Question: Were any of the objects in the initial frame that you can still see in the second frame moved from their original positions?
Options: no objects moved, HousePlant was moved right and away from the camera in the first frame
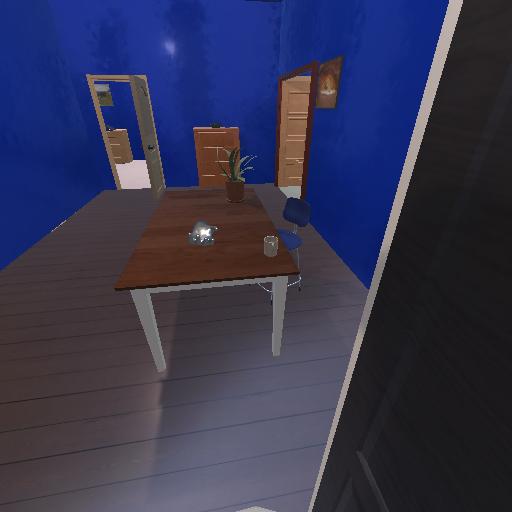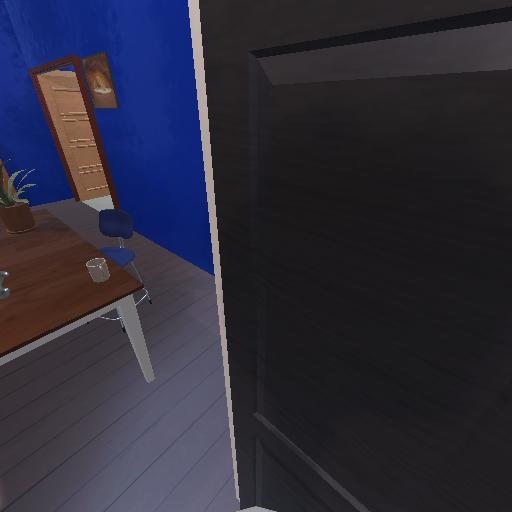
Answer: no objects moved